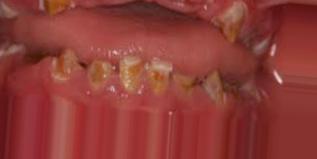
Condition: Caries